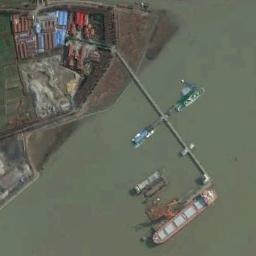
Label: ship